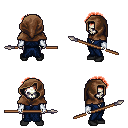
a pixel art fantasy rpg character, male body template, skeleton, blue robe, red pants, red curly afro hairstyle, cloth hood, white cloth bracers, black shoes, spear, four views (front, back, left, right), 2x2 character sprite sheet, small pixel art, hard edges, no anti-aliasing